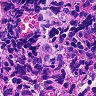
Metastatic tissue present: no